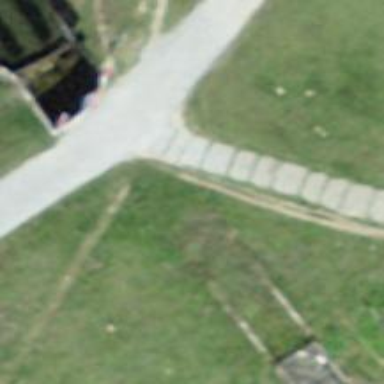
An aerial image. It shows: Road with steps.